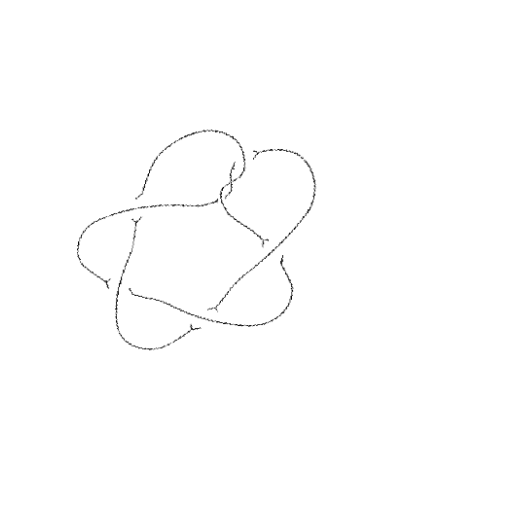
Crossing number: 7